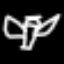
Label: angel